Aerial crown-view tile of a tropical tree (Barro Colorado Island, Panama), acquired 20250317:
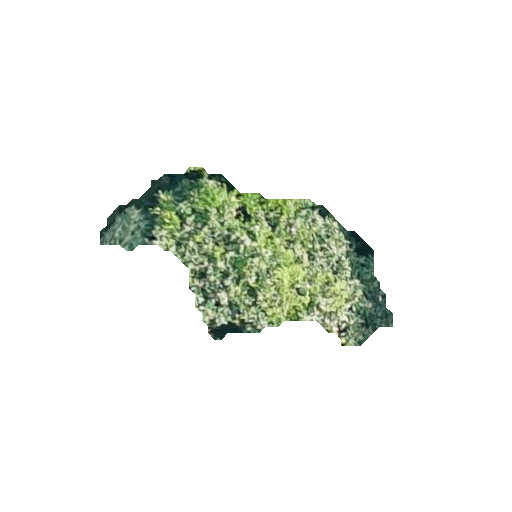
Species: Miconia argentea
GBIF accepted scientific name: Miconia argentea
Crown area: 42.94 m²